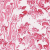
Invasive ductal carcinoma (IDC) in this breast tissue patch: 0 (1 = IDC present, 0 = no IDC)